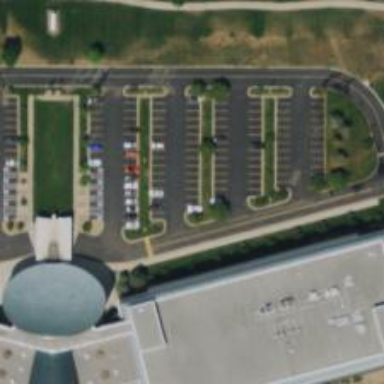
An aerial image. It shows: Parking space.